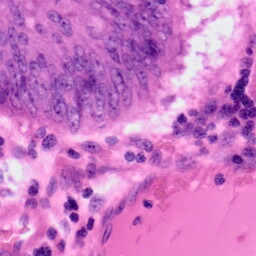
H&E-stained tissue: Colon